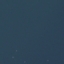
Label: SeaLake